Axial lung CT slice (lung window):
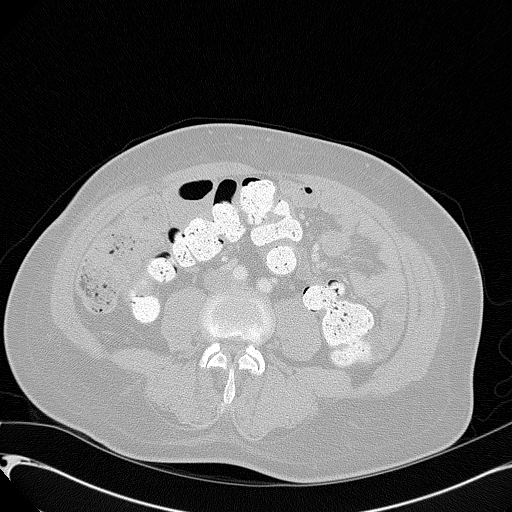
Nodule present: no